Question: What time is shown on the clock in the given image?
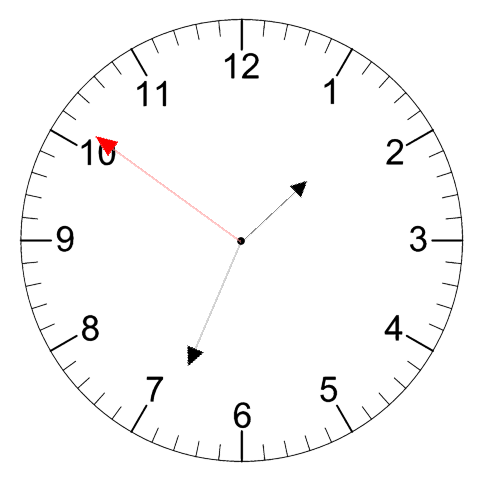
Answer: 01:33:51